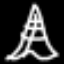
Label: The Eiffel Tower